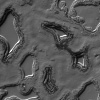
Atmospheric dust classification: not_dusty